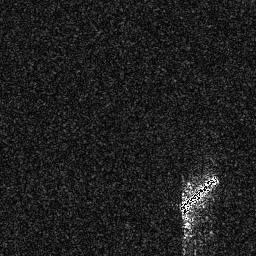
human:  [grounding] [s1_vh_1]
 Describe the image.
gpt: In the satellite image, there is  <ref>1 medium ship </ref> <box>[[69, 67, 85, 82, 0]]</box> located at bottom right.